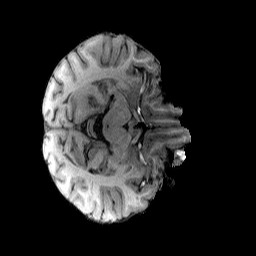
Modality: T1w
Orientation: axial
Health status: healthy